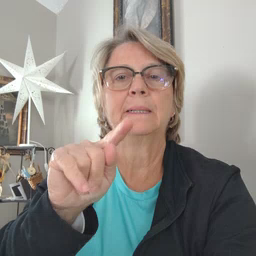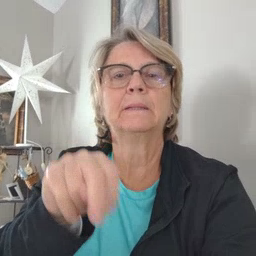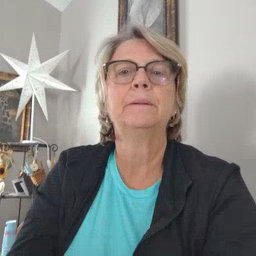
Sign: mitten